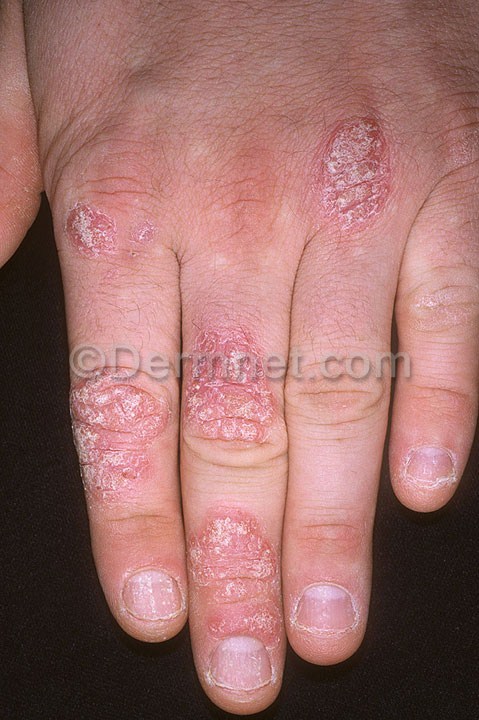
Disease: Psoriasis pictures Lichen Planus and related diseases